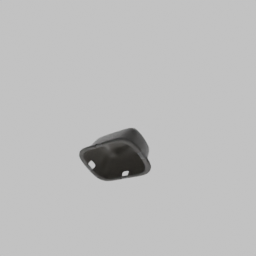
Label: tools